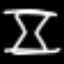
Label: hourglass